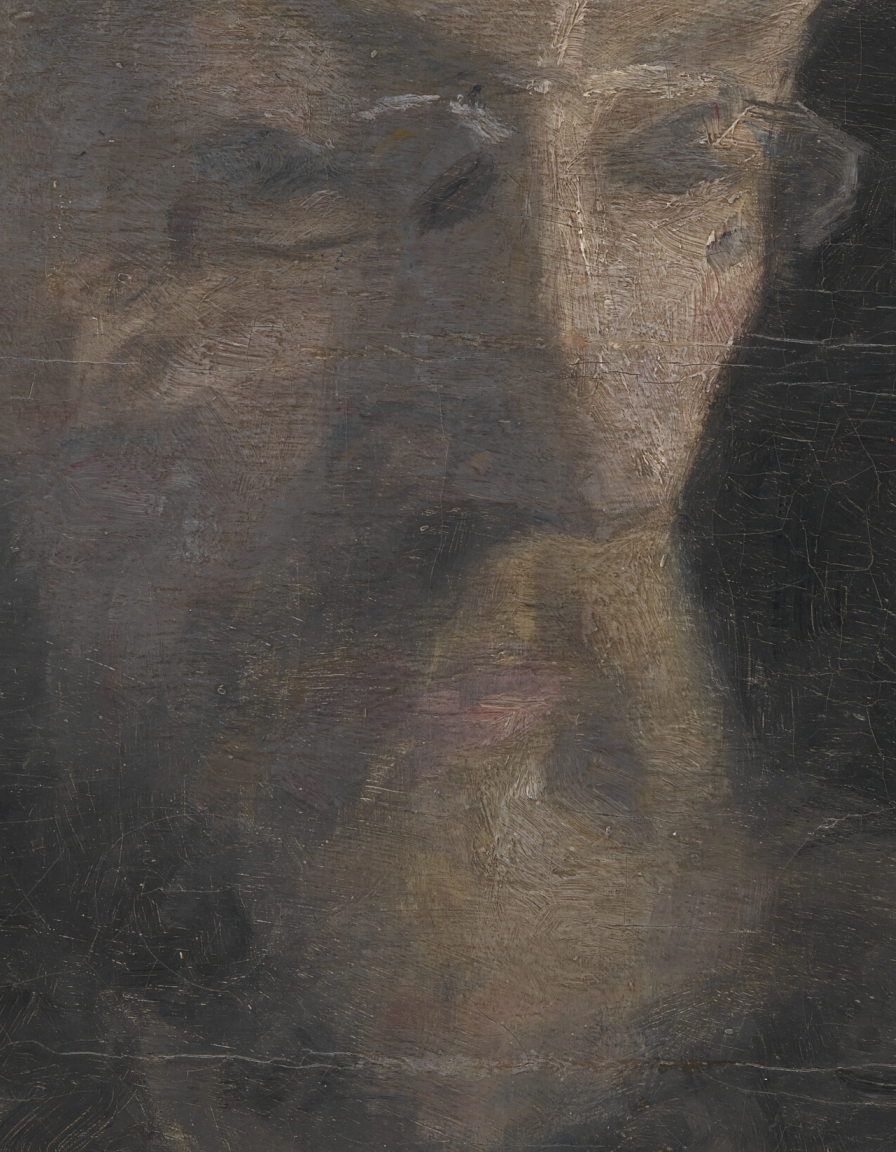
portrait painting, extreme close up, dark chiaroscuro, elderly balding man's face with wire-rimmed glasses and downcast gaze, heavily shadowed features emerging from dark atmospheric background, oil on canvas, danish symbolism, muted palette